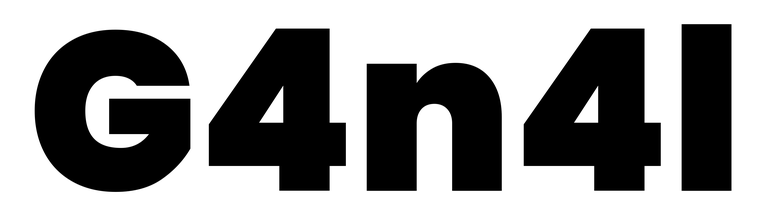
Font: Poppins-Black